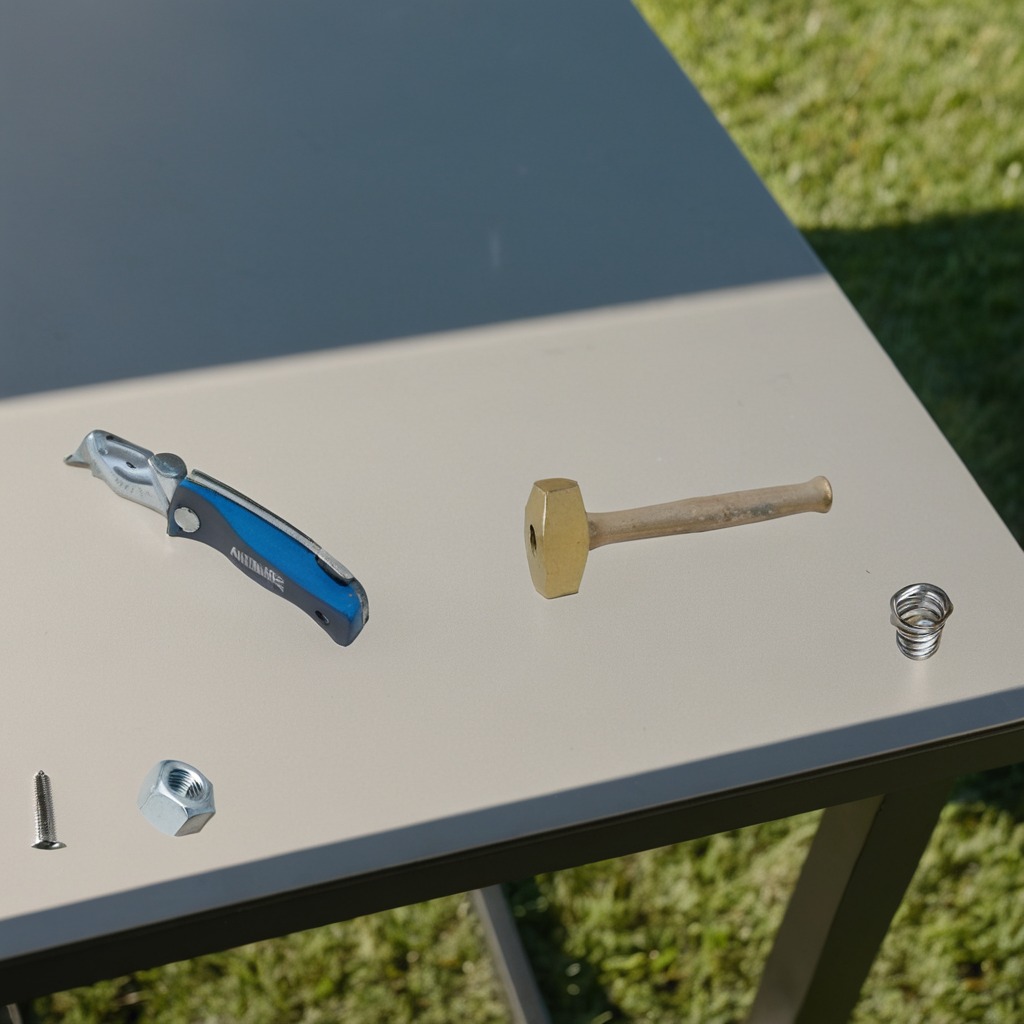
A utility knife, a metal machine screw, a hammer, a coiled metal spring, and a metal nut are lying on the textured surface.